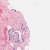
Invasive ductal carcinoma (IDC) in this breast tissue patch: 0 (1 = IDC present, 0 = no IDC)